Question: '''
.main {
height: 300px;
width: 300px;
display: flex;
flex-direction: column;
}
.item {
flex-grow: 1;
background-color: #0c0c0c;
}
'''
'''
<div class="main">
<div class="item"></div>
<div class="item"></div>
<div class="item"></div>
</div>
'''

You can see white seams between divs.
The problem only happens in mobile phone view. Please copy into your text editor and open by chrome and press F12 to toggle to mobile phone view. Stackoverflow snippet doesn't recurrence the problem.
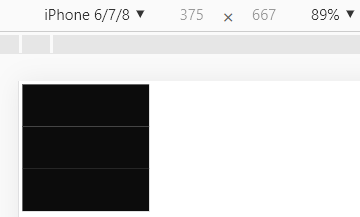
Answer: It's not a problem. It's just your chrome dev tools fit level set to '89%' that looks like with white seams. When you toggle your site and set fit level just to '100%'.